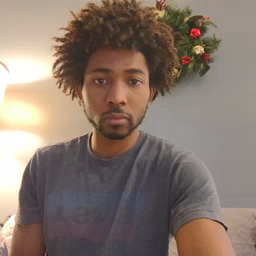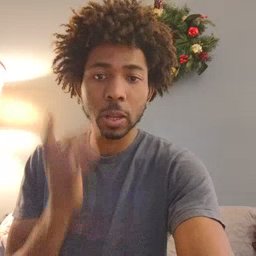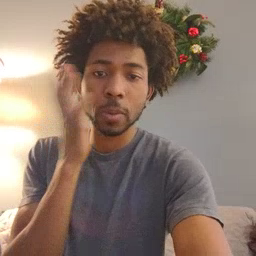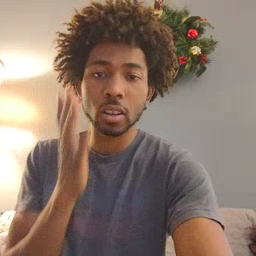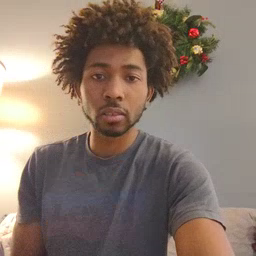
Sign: bee